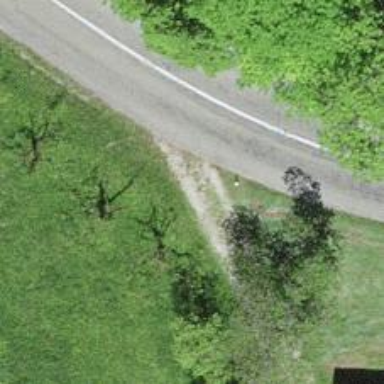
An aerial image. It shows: Track road with grade4 tracktype.